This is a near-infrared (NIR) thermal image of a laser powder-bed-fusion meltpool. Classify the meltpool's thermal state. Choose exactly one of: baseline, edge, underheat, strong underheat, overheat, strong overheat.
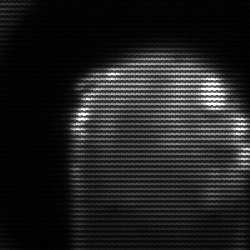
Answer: edge